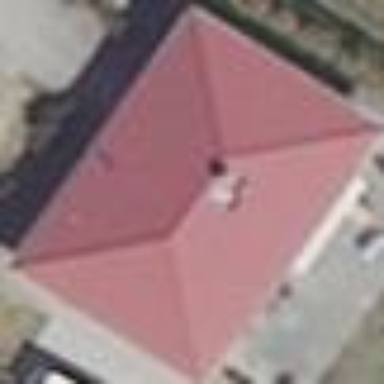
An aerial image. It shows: Detached building with red hipped roof oriented along its structure.